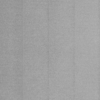
Label: dusty